Question: I am create app to draw on iphone Sucessfully.But,it's work only set Status bar is initially hidden = No in myapp-info.plist.else if,set Status bar is initially hidden=yes don't working Perfectly.My viewcontroller code is Below:
'''
- (void)viewDidLoad {
[super viewDidLoad];
drawImage = [[UIImageView alloc] initWithImage:nil];
drawImage.frame = self.view.frame;
drawImage.backgroundColor=[UIColor blackColor];
[self.view addSubview:drawImage];
mouseMoved = 0;
}
- (void)touchesBegan:(NSSet *)touches withEvent:(UIEvent *)event {
mouseSwiped = NO;
UITouch *touch = [touches anyObject];
if ([touch tapCount] == 2) {
drawImage.image = nil;
return;
}
lastPoint = [touch locationInView:self.view];
//lastPoint.y -= 20;
}
-(void)viewDidAppear:(BOOL)animated
{
// [UIApplication sharedApplication].statusBarHidden = NO;
}
- (void)touchesMoved:(NSSet *)touches withEvent:(UIEvent *)event {
mouseSwiped = YES;
UITouch *touch = [touches anyObject];
CGPoint currentPoint = [touch locationInView:self.view];
currentPoint.y -= 20; // only for 'kCGLineCapRound'
UIGraphicsBeginImageContext(self.view.frame.size);
//Albert Renshaw - Apps4Life
[drawImage.image drawInRect:CGRectMake(0, 0, drawImage.frame.size.width, drawImage.frame.size.height)]; //originally self.frame.size.width, self.frame.size.height)];
CGContextSetLineCap(UIGraphicsGetCurrentContext(), kCGLineCapRound); //kCGLineCapSquare, kCGLineCapButt, kCGLineCapRound
CGContextSetLineWidth(UIGraphicsGetCurrentContext(), 5.0); // for size
CGContextSetRGBStrokeColor(UIGraphicsGetCurrentContext(), 0.0, 1.0, 0.0, 1.0); //values for R, G, B, and Alpha
CGContextBeginPath(UIGraphicsGetCurrentContext());
CGContextMoveToPoint(UIGraphicsGetCurrentContext(), lastPoint.x, lastPoint.y);
CGContextAddLineToPoint(UIGraphicsGetCurrentContext(), currentPoint.x, currentPoint.y);
CGContextStrokePath(UIGraphicsGetCurrentContext());
drawImage.image = UIGraphicsGetImageFromCurrentImageContext();
UIGraphicsEndImageContext();
lastPoint = currentPoint;
mouseMoved++;
if (mouseMoved == 10) {
mouseMoved = 0;
}
}
- (void)touchesEnded:(NSSet *)touches withEvent:(UIEvent *)event {
UITouch *touch = [touches anyObject];
if ([touch tapCount] == 2) {
drawImage.image = nil;
return;
}
if(!mouseSwiped) {
//if color == green
UIGraphicsBeginImageContext(self.view.frame.size);
[drawImage.image drawInRect:CGRectMake(0, 0, drawImage.frame.size.width, drawImage.frame.size.height)]; //originally self.frame.size.width, self.frame.size.height)];
CGContextSetLineCap(UIGraphicsGetCurrentContext(), kCGLineCapRound); //kCGLineCapSquare, kCGLineCapButt, kCGLineCapRound
CGContextSetLineWidth(UIGraphicsGetCurrentContext(), 10.0);
CGContextSetRGBStrokeColor(UIGraphicsGetCurrentContext(), 0.0, 1.0, 0.0, 1.0);
CGContextMoveToPoint(UIGraphicsGetCurrentContext(), lastPoint.x, lastPoint.y);
CGContextAddLineToPoint(UIGraphicsGetCurrentContext(), lastPoint.x, lastPoint.y);
CGContextStrokePath(UIGraphicsGetCurrentContext());
CGContextFlush(UIGraphicsGetCurrentContext());
drawImage.image = UIGraphicsGetImageFromCurrentImageContext();
UIGraphicsEndImageContext();
}
}
- (void)didReceiveMemoryWarning {
// Releases the view if it doesn't have a superview.
[super didReceiveMemoryWarning];
// Release any cached data, images, etc that aren't in use.
}
- (void)viewDidUnload {
[self setDrawImage:nil];
[self setMy_view:nil];
// Release any retained subviews of the main view.
// e.g. self.myOutlet = nil;
}
- (void)dealloc {
[my_view release];
[drawImage release];
[super dealloc];
}
'''
This Code working perfectly on without fullScreen mode.else,does not working like Below output:

Please any one help me with us any code or examples...!
Thanks..!
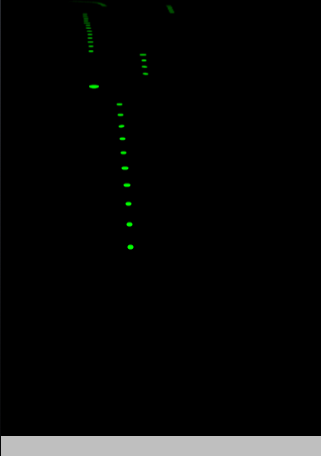
Answer: Move 'drawImage.frame = self.view.frame;' from '- (void)viewDidLoad' method to '-(void)viewWillAppear:(BOOL)animated' Any geometry adjustments should be made in viewWillAppear or viewDidAppear.